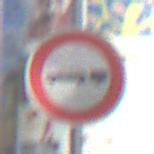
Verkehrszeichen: VerbotPersonenkraftwagenMitAnhaenger
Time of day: MorningAfternoon
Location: Outdoor (Urban)
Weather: PartlyCloudy
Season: NotSpecified
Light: Natural